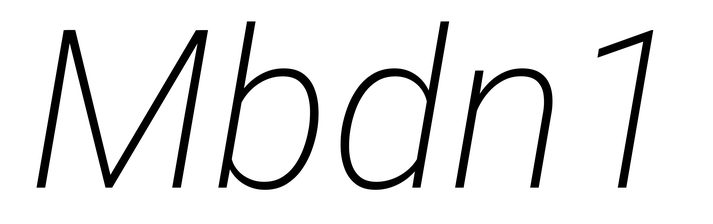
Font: Roboto-Italic_ExtraLight_Italic